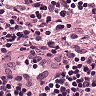
Metastatic tissue present: no